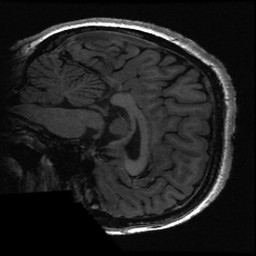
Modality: T1w
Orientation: sagittal
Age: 35
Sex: female